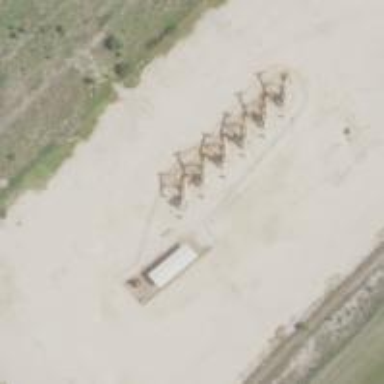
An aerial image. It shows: Petroleum well that is man-made.